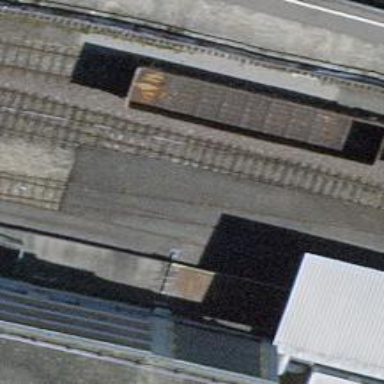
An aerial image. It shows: Railway spur service.